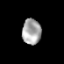
Tissue: prostate
Cell type: T cells
Senescence score: 0.3423
Nuclear area (px): 477
Mean DAPI intensity: 166.117